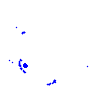
Particle: electron